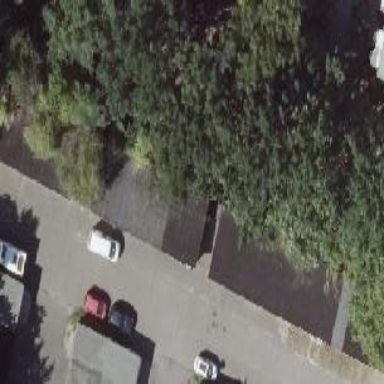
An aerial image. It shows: Group of garages.